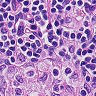
Metastatic tissue present: no